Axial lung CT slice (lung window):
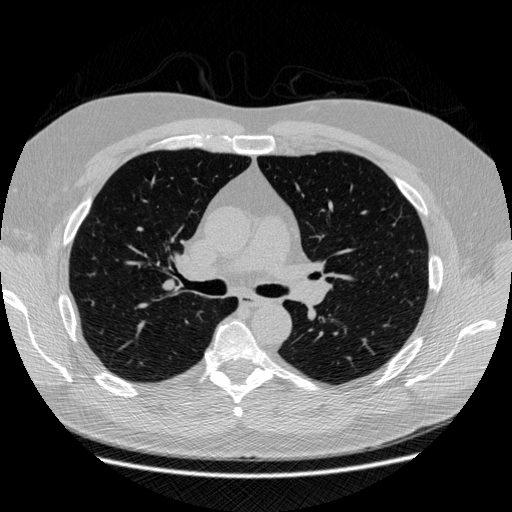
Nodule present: no